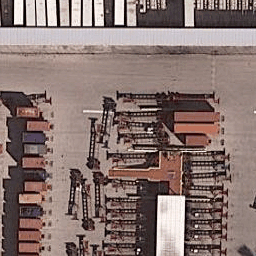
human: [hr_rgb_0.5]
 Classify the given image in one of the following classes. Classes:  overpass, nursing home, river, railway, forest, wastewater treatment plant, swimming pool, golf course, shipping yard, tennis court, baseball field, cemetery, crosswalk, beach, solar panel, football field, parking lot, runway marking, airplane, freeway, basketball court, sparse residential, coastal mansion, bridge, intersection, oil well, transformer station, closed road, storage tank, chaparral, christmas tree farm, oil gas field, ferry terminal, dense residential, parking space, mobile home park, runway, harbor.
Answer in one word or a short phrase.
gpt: shipping yard